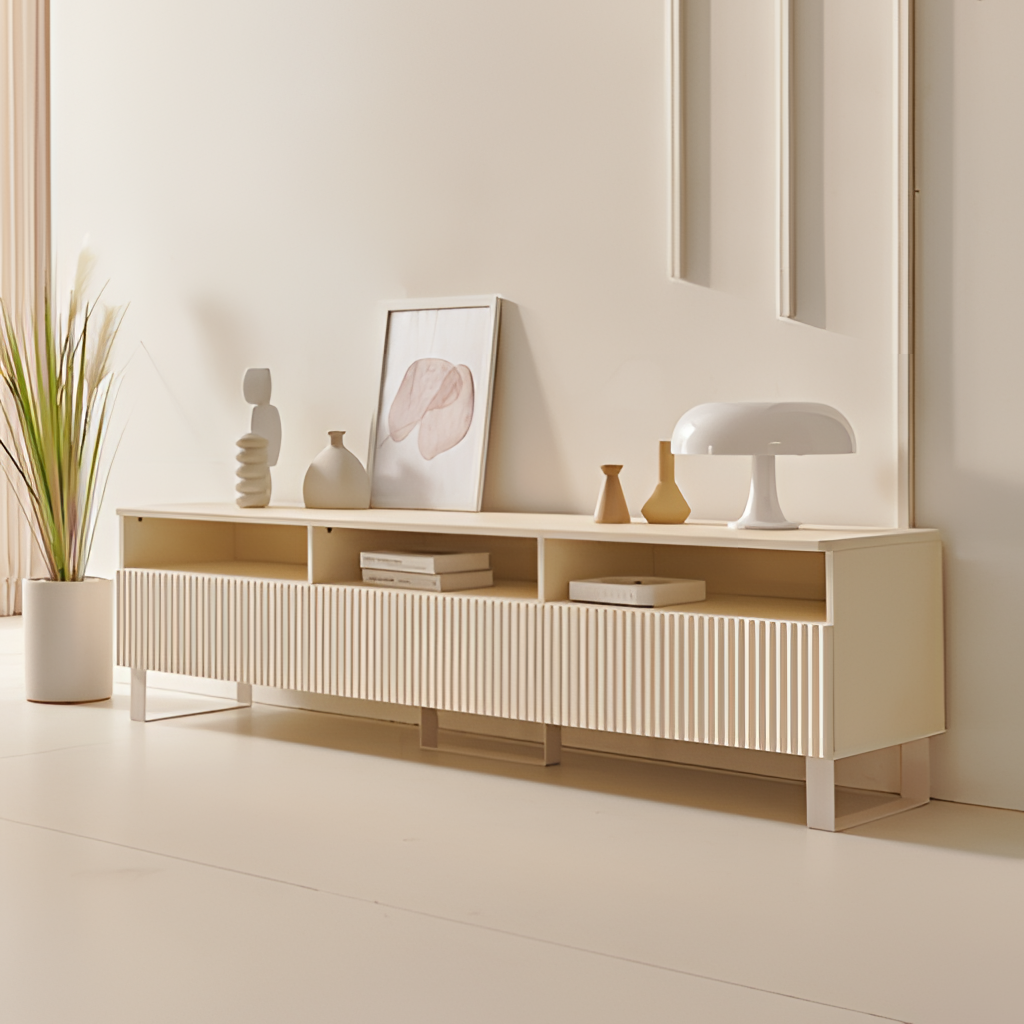
wood media console, living room, cream paint wallpaper, with solid pattern, contemporary, cream tile flooring, with large square pattern